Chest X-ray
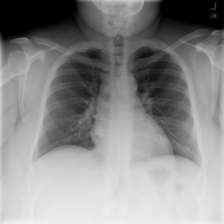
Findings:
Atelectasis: negative
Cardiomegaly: negative
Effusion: negative
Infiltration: negative
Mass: negative
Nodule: negative
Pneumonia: negative
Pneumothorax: negative
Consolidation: negative
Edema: negative
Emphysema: negative
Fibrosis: negative
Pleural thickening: negative
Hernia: negative